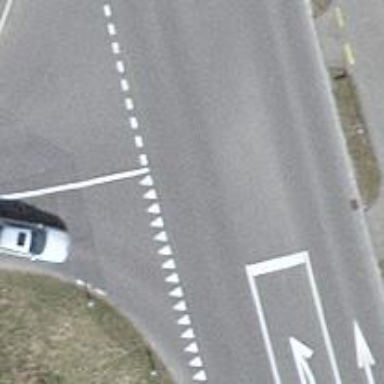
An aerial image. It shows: Secondary road with asphalt surface.